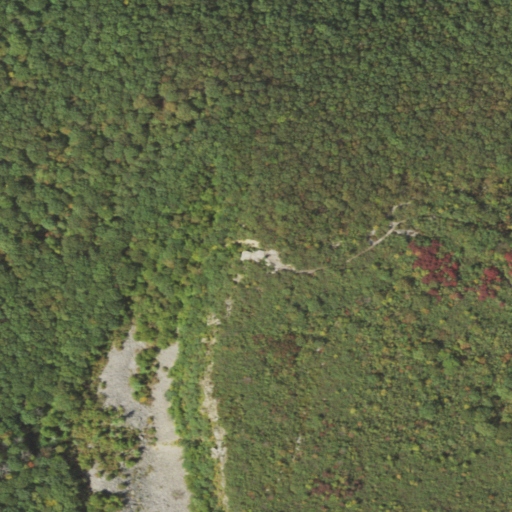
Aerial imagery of mountain in Pennsylvania named Pinnacle Rock containing deciduous forest, mixed forest, shrub, and evergreen forest